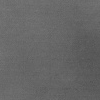
Atmospheric dust classification: dusty